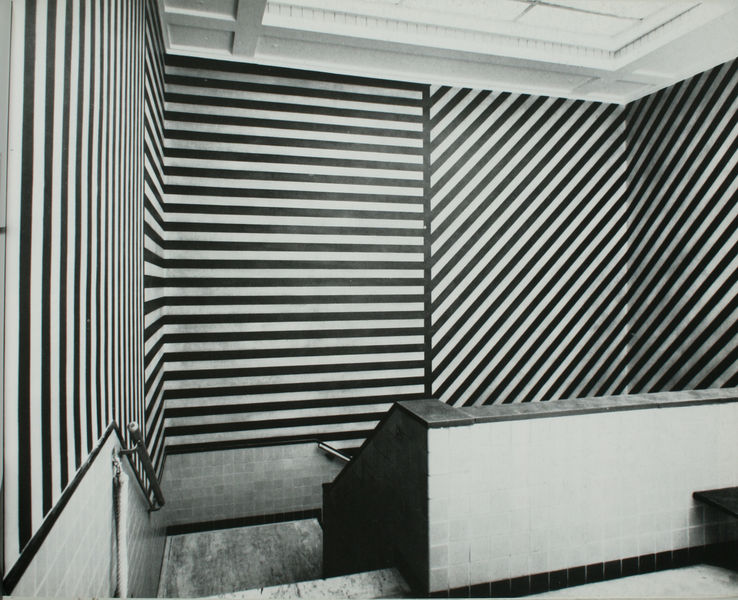
Titel: Installation Haags Gemeentemuseum, Den Haag - A wall is divided vertically into four equal parts, each with a different direction of three-inch (7.5 cm) wide alternating parallel bands of lines
Künstler: Sol Lewitt
Standort: Den Haag
Institution: Haags Gemeentemuseum
Schlagwörter: weiß, cafe, fenster, grau, licht, marmor, raum, schwarz, tisch, zimmer, gebäude, haus, fest, muster, wand, architektur, silber, stein, steine, innenraum, feld, felder, boden, decke, hart, abstrakt, mauer, formen, linien, bank, material, treppe, tapete, glanz, streifen, glänzen, glänzend, stuck, geländer, striche, foto, fotografie, treppenstufen, minimalismus, linie, parallel, form, schwarz-weiss, fliesen, fliese, kacheln, diagonal, meliert, treppenhaus, treppenstufe, sitzbank, illusion, querstreifen, installation, mamor, längsstreifen, minimal, handlauf, deckenfenster, gebäude7, wandgestaltun